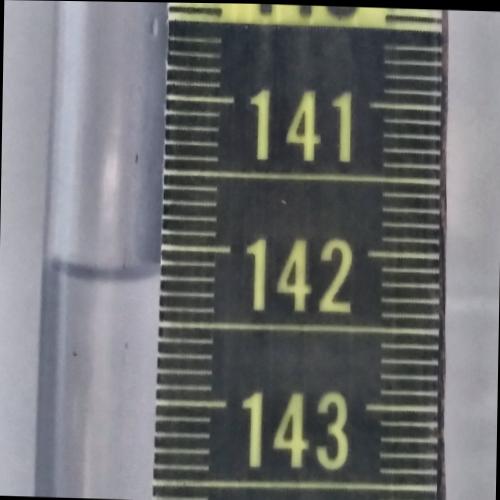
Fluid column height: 142.2 cm